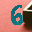
Label: 6